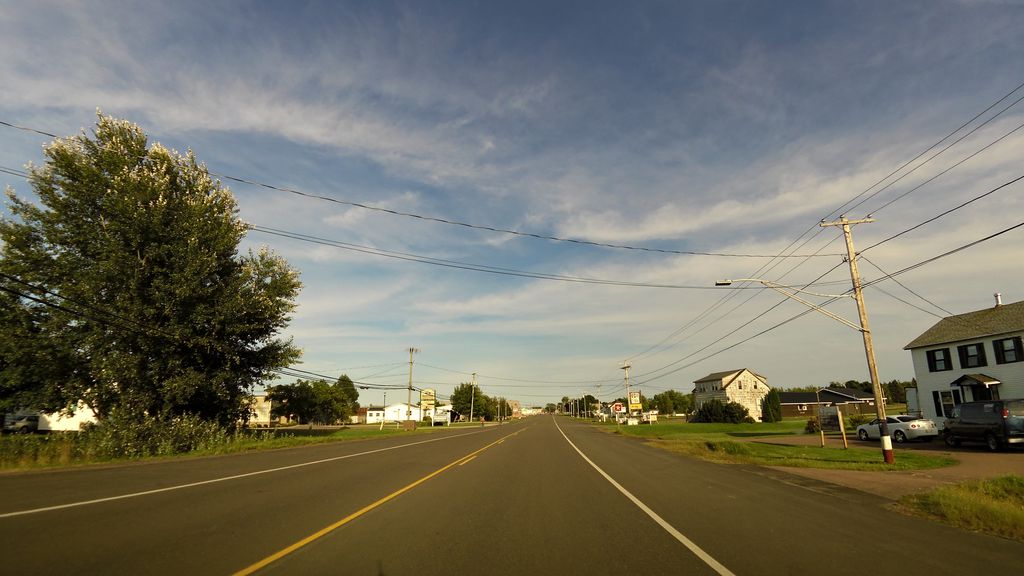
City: charlottetown